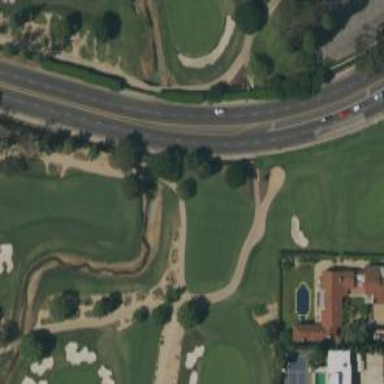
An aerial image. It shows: View of golf hole.